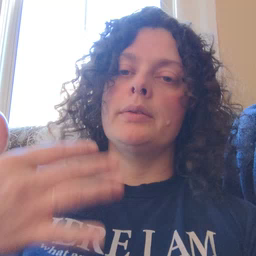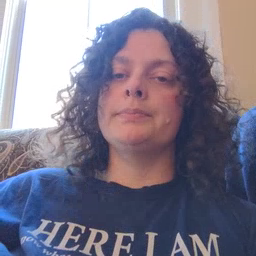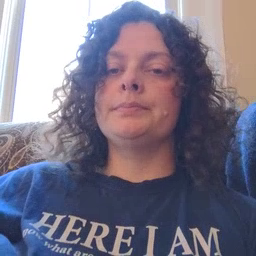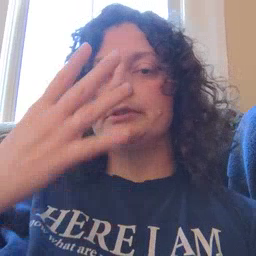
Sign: sleep